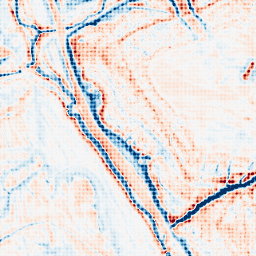
Category: edge_preserving
Decomposition family: guided
Decomposition parameters: radius: 4
eps: 1
Upsampling method: sinc_blackman
Upsampling parameters: scale: 4
kernel_size: 4
Upsampling scale: 4